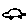
Label: car